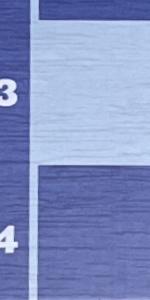
Label: Empty